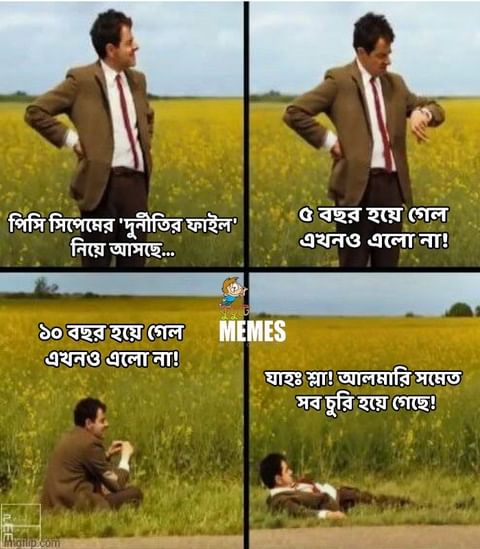
Text: পিসি সিপেমের 'দুর্নীতির ফাইল' নিয়ে আসছেন... ৫ বছর হয়ে গেল এখনও এলো না! ১০ বছর হয়ে গেল এখনও এলো না ! যাহঃ শ্লা! আলমারি সমেত সব চুরি হয়ে গেছে!
Label: Hate
Hate category: Political
Targeted group: Organization